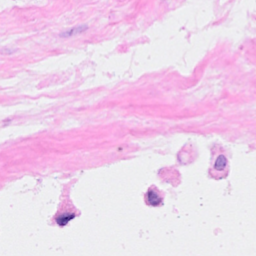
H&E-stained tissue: Breast